Question: Right now I'm using AngularJS (angularfire) to retrieve data from firebase, after some searching I found some example code that uses ng-switch to switch rows so I can have a grid of books (I'm writing a little library app).
For some reason when I run it I get the first row to look ok, then the next row shows 1 book, then the remaining seem to look right. (3 per row)

This is the "logic" I'm using>
'''
<div ng-repeat="book in filteredBooks = (books | orderByPriority | filter:search)">
<span ng-switch on="$index % 3">
<div ng-class="row" ng-switch-when="0">
<div class="col-lg-4" src="#" ng-show="filteredBooks[$index+0]">
{{$index % 3}} -- {{$index}}
<img src="http://covers.openlibrary.org/b/isbn/{{filteredBooks[$index+0].isbn}}-M.jpg"/> <br />
<small><em>{{filteredBooks[$index+0].title}}</em></small><br />
<small>ISBN: {{filteredBooks[$index+0].isbn.length}} -- {{filteredBooks[$index+0].isbn}} </small><br />
<small>Dewey Decimal: {{filteredBooks[$index+0].class}} </small><br />
<form name="checkoutForm">
<blockquote>
<b>Who:{{checkout.name}}</b>
</blockquote>
<input ng-model="checkout.name" />
<input type="submit" value="Submit" />
</form>
</div>
<div class="col-lg-4" src="#" ng-show="filteredBooks[$index+1]">
{{$index+1 % 3}} -- {{$index}}
<img src="http://covers.openlibrary.org/b/isbn/{{filteredBooks[$index+1].isbn}}-M.jpg"/> <br />
<small><em>{{filteredBooks[$index+1].title}}</em></small><br />
<small>ISBN: {{filteredBooks[$index+1].isbn.length}} -- {{filteredBooks[$index+1].isbn}} </small><br />
<small>Dewey Decimal: {{filteredBooks[$index+1].class}} </small><br />
</div>
<div class="col-lg-4" src="#" ng-show="filteredBooks[$index+2]">
{{$index+2 % 3}} -- {{$index}}
<img src="http://covers.openlibrary.org/b/isbn/{{filteredBooks[$index+2].isbn}}-M.jpg"/> <br />
<small><em>{{filteredBooks[$index+2].title}}</em></small><br />
<small>ISBN: {{filteredBooks[$index+2].isbn.length}} -- {{filteredBooks[$index+2].isbn}} </small><br />
<small>Dewey Decimal: {{filteredBooks[$index+2].class}} </small><br />
</div>
</div>
</span>
</div>
'''
Based on the 0--0, 1--0, 2--0... stuff, I can tell that it's doing the rows right (I think) it just doesn't seem to be lining up right.
Can someone point me to what is going on and/or tell me how to fix it? I see that we are getting a new row, but I can't figure out why it's not got the next two books in the same row as itself.
Another potentially related question is what do the numbers with the col-lg-# mean?
I try different variations on them, and I might see a little difference in display but there is always still something going on, not just a straightforward grid.
(I've tried md/lg, and 2,3,4,5,6 for the different #'s but don't see anything helping overall)
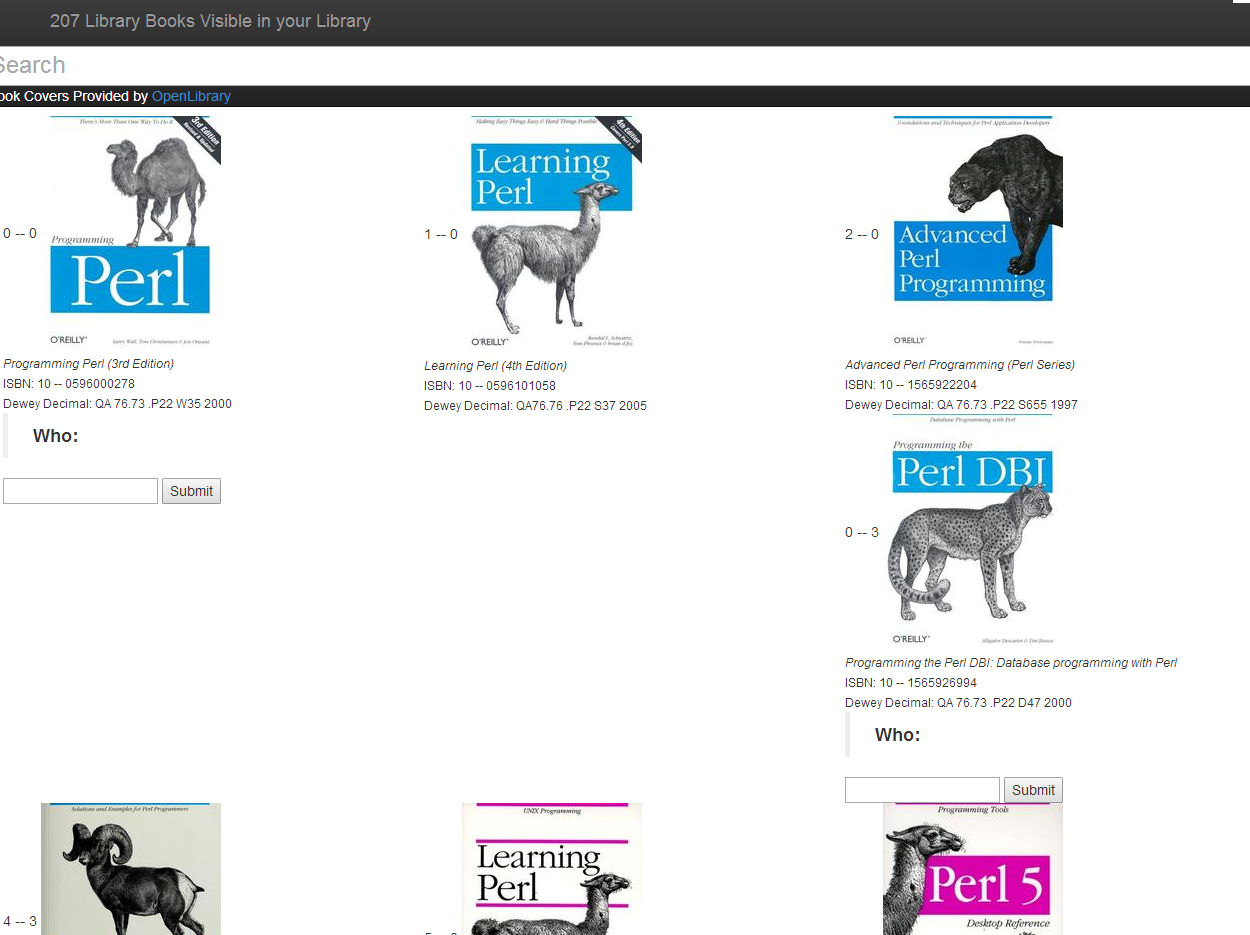
Answer: I suspect that 'ng-class=' should simply be 'class='.
It happens to all of us. :-)